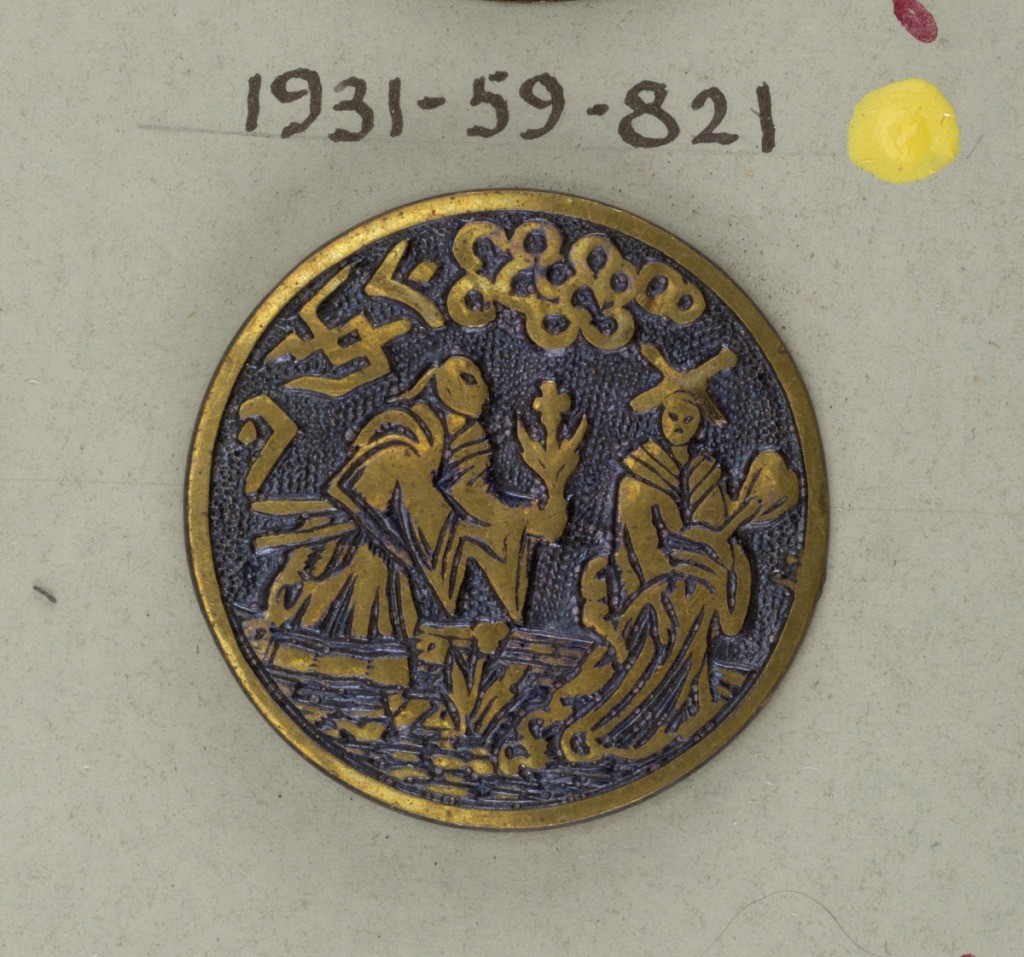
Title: Button
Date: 19th century
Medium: brass
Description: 1931-59-813-a: two buttons of brass ornamented in design of a Jap...